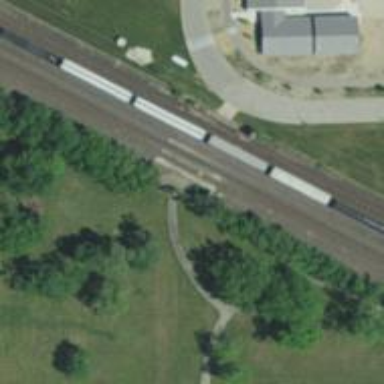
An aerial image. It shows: Railway siding for service.